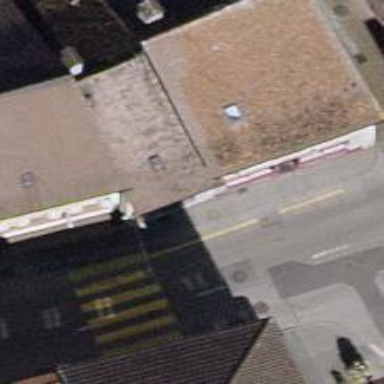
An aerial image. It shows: Cafe.